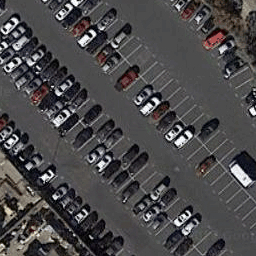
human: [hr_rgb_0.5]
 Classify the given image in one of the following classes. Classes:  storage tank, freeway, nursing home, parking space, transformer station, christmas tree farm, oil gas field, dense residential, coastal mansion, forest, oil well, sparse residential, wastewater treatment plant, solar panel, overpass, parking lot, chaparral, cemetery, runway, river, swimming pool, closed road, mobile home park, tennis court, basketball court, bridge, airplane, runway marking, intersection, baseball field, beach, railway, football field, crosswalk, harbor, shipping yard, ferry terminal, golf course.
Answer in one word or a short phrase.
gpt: parking lot